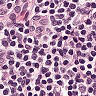
Metastatic tissue present: no